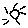
Label: sun